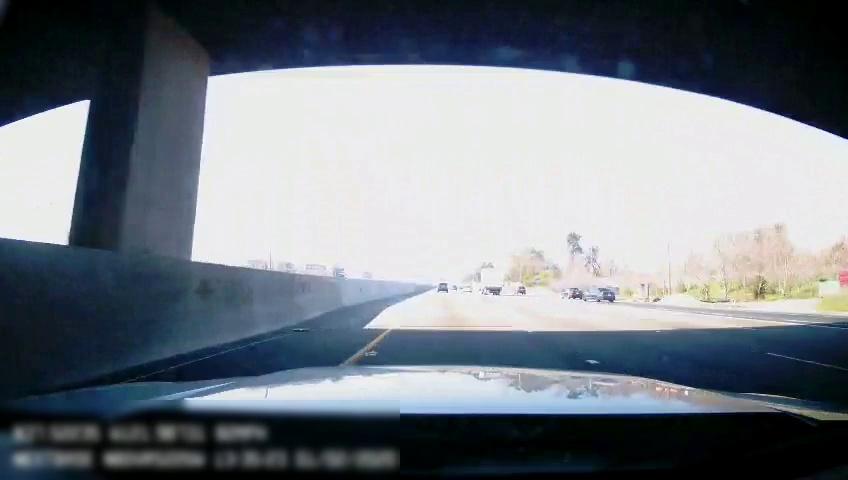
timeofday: Day
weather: Sunny
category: Drivable Space
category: Vehicles | SUV
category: Vehicles | Truck
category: Vehicles | Car
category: Vehicles | Car
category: Vehicles | SUV
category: Lanes | Current Lane
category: Lanes | Current Lane
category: Lanes | Alternate Lane
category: Lanes | Alternate Lane
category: Lanes | Alternate Lane